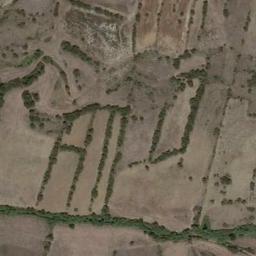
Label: terrace